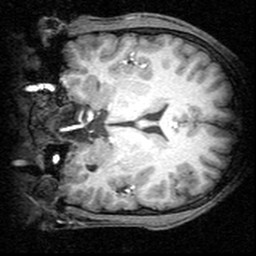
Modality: T1w
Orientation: coronal
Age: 20
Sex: male